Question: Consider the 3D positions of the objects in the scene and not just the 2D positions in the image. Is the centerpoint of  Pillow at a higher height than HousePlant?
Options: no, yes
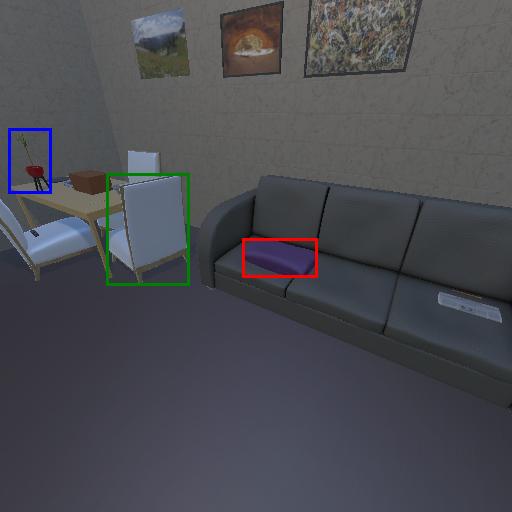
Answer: no